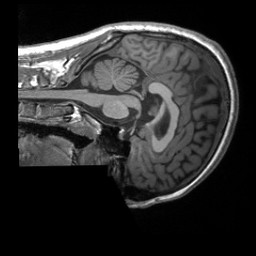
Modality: T1w
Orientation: sagittal
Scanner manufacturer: siemens
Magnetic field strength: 3 T
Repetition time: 2 s
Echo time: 0.0023 s